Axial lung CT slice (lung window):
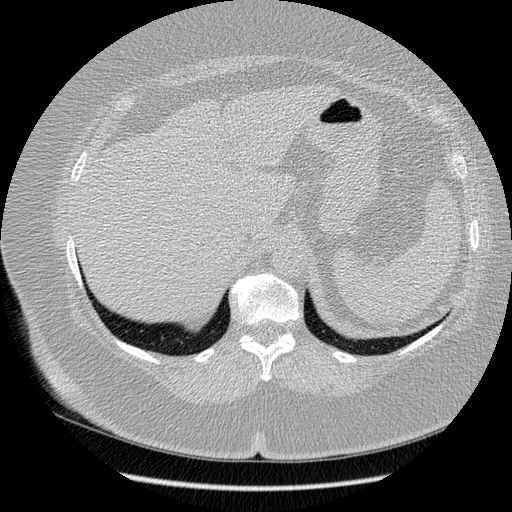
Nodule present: no